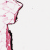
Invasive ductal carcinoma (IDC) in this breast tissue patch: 0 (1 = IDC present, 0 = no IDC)